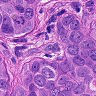
Metastatic tissue present: yes